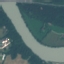
Label: River